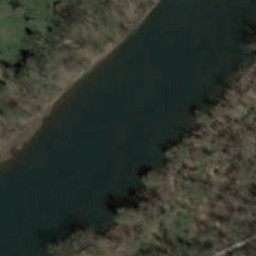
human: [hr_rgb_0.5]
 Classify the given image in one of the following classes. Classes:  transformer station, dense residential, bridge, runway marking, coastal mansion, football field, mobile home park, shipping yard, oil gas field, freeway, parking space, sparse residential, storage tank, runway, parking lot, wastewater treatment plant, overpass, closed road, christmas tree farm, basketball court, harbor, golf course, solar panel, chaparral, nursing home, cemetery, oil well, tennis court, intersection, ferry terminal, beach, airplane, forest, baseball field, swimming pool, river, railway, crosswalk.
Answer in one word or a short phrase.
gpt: river